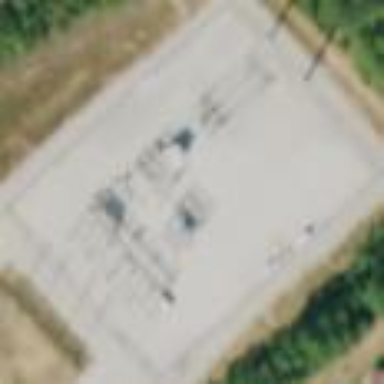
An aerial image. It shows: Distribution level power substation surrounded by fence.